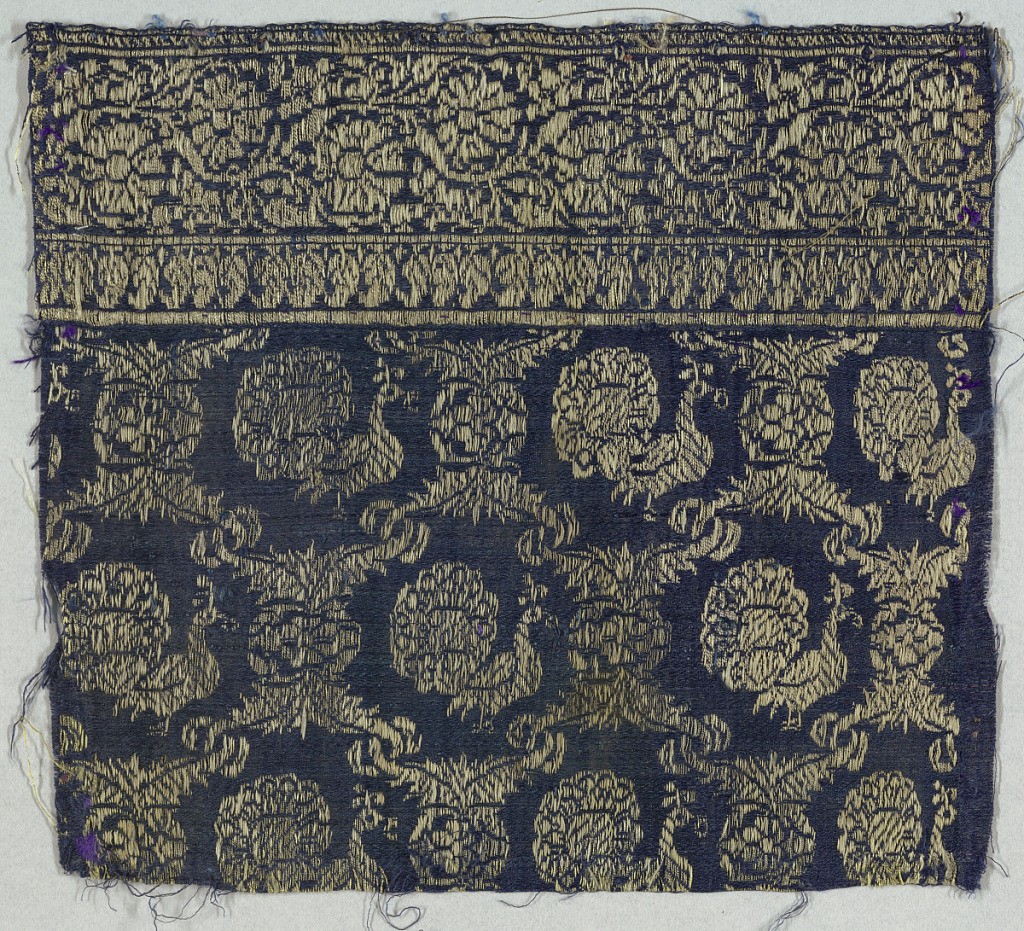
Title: Fragment
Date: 19th century
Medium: silk, metallic thread Technique: woven with continuous supplementary weft
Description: Dark blue fragment with a floral border and a field with peacocks and leafy forms.